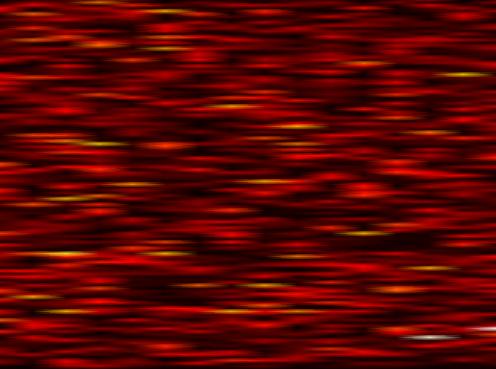
Label: OFDM